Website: macys
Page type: account-selection
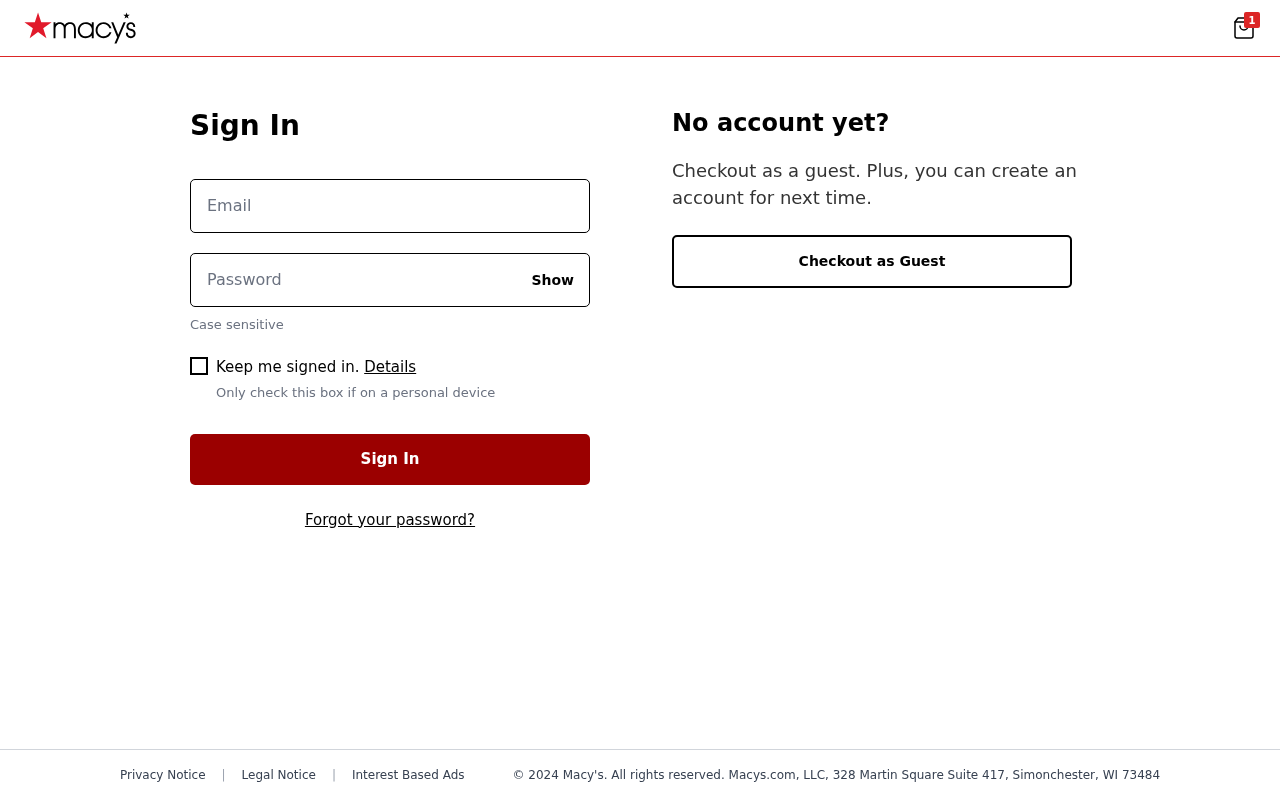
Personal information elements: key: PII_LOGIN_USERNAME
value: rodney3949
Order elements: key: ORDER_NUM_ITEMS
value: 1